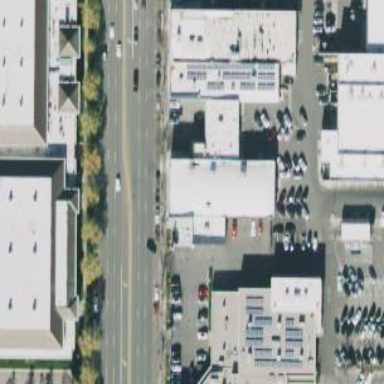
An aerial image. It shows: Commercial building housing car shop.